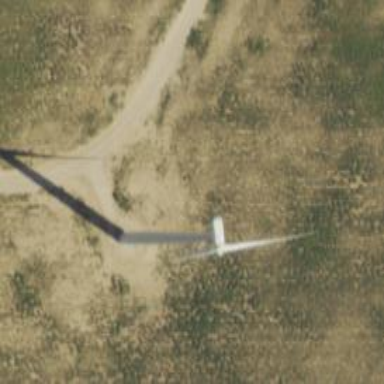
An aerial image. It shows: Wind turbine generator that utilizes wind as its source for generating electricity. It is of the horizontal axis type.